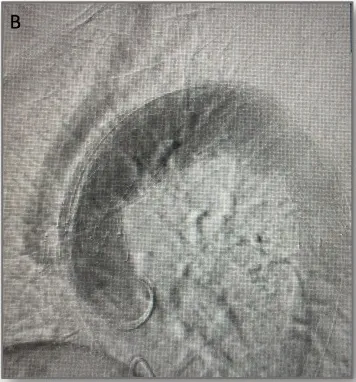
Endovascular component of the hybrid aortic arch repair. After thoracic endovascular stent-graft repair, complete aneurysm exclusion was observed.
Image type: radiology (x_ray)